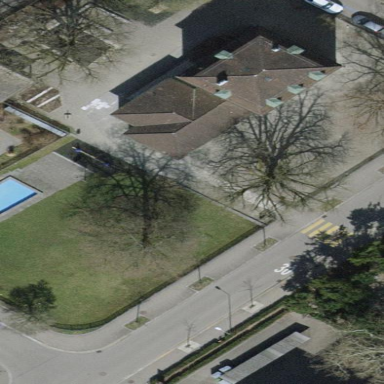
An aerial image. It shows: School.